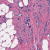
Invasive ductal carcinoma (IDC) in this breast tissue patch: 1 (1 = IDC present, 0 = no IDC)